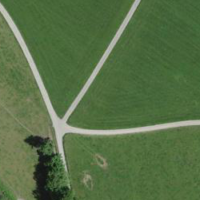
EUNIS habitat code: 24
Species observed at this site:
Ranunculus acris
Fraxinus excelsior